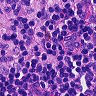
Metastatic tissue present: no